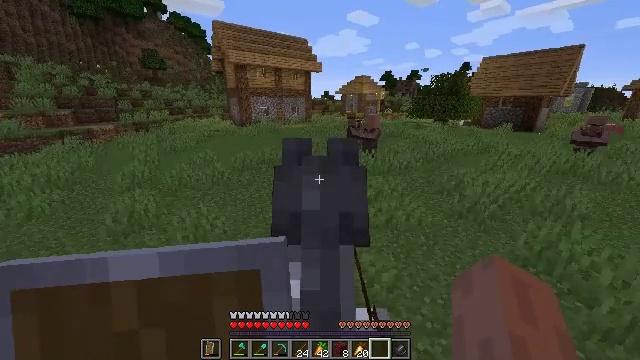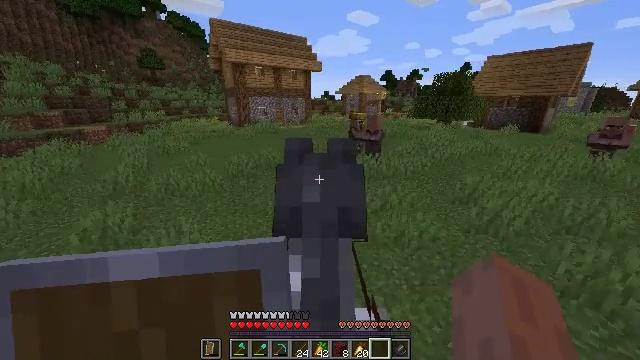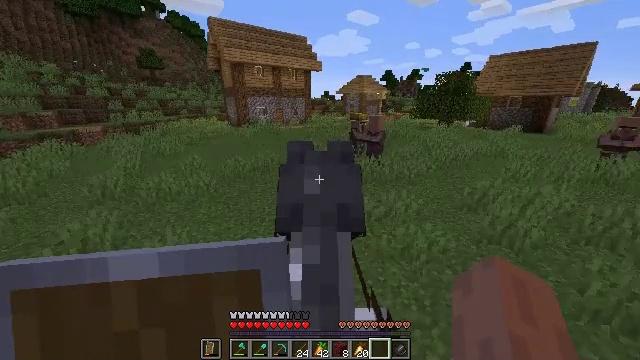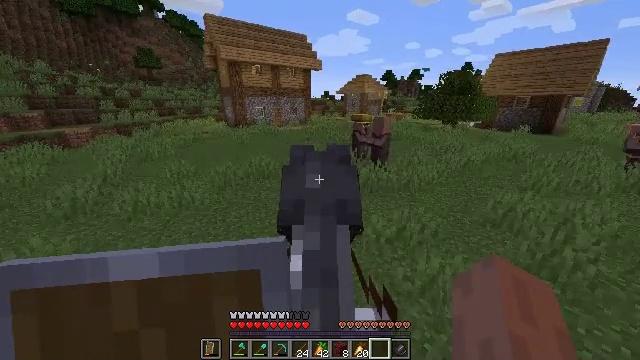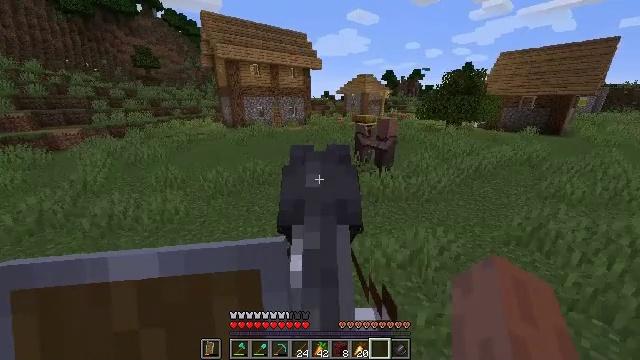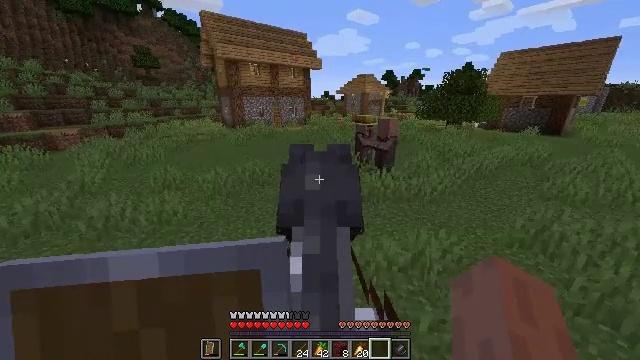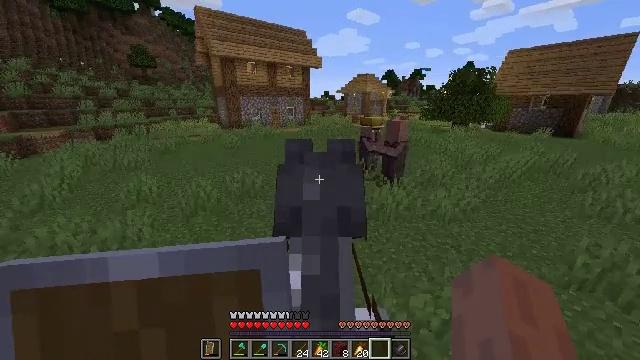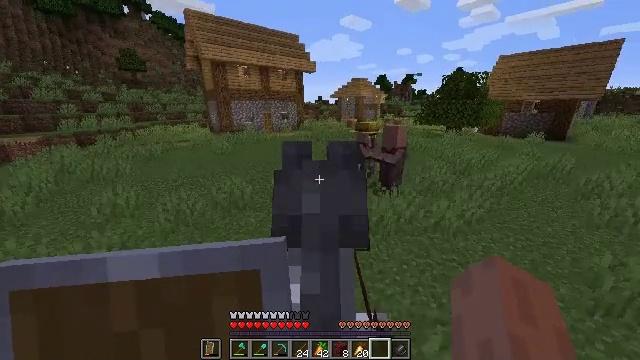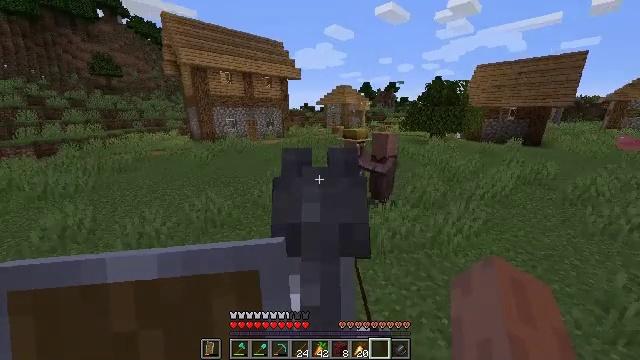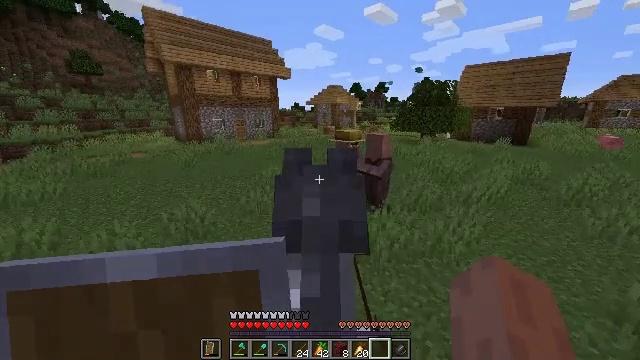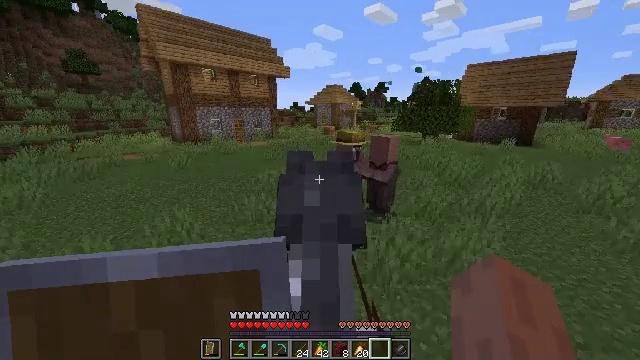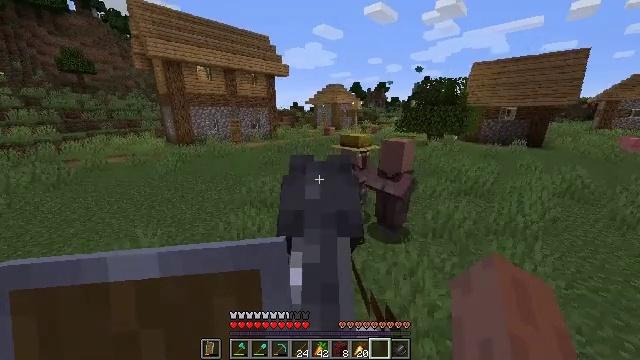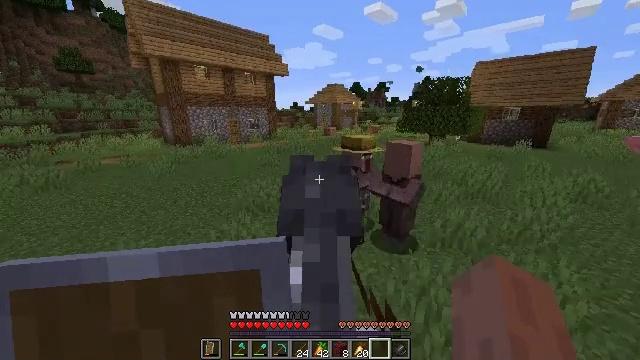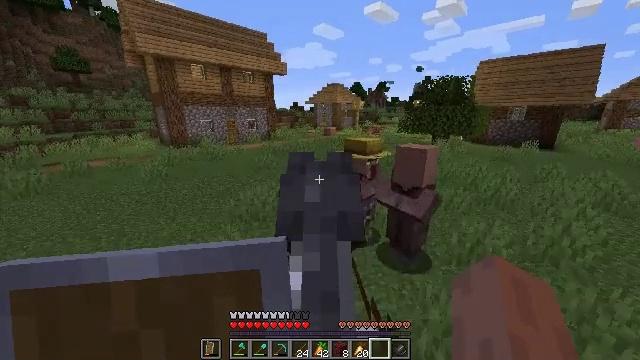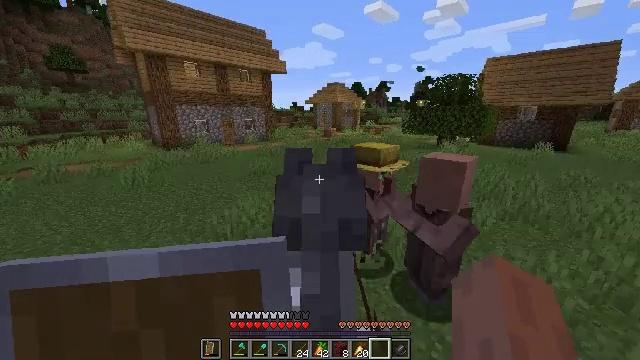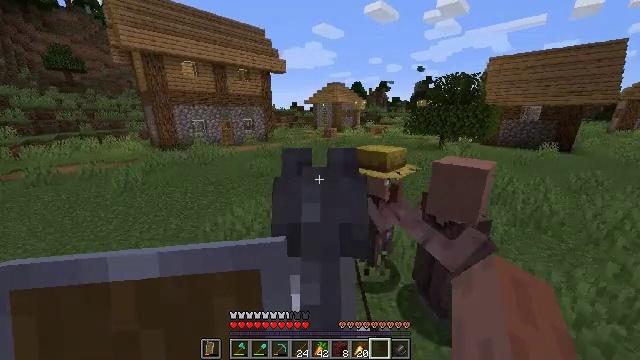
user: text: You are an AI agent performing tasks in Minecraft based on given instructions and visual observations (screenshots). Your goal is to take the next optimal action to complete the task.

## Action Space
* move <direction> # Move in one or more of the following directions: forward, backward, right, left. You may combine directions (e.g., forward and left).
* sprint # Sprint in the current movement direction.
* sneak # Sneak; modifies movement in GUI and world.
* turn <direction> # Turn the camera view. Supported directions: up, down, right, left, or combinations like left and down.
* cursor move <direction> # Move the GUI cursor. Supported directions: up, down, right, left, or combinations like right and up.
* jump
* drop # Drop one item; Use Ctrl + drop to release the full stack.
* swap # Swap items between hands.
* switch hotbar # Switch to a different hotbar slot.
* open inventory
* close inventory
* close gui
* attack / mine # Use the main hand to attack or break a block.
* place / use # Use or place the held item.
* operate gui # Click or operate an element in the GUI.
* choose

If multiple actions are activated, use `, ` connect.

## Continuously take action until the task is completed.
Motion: motion action
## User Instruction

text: Gather dark oak leaves from the canopy.
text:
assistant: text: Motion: move forward, sprint
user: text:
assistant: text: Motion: move forward, sprint
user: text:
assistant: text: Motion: move forward, sprint
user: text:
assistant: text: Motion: move forward, sprint
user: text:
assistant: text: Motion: move forward, sprint
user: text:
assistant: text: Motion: move forward, sprint
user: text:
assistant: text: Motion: move forward, sprint, turn right and up
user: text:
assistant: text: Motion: move forward, sprint, turn right and up
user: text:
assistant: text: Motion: move forward, sprint
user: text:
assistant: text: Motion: move forward, sprint
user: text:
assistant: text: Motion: move forward, sprint
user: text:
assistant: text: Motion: move forward, sprint
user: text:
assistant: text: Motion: move forward, sprint
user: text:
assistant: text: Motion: move forward, sprint
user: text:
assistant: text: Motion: move forward, sprint
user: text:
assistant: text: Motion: move forward, sprint
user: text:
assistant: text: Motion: move forward, sprint, turn right
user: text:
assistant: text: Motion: move forward, sprint
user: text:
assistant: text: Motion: move forward
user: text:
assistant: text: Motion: move forward
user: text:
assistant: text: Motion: move forward
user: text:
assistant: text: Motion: move forward
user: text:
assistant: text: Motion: move forward
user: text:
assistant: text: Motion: move forward, switch to hotbar 1
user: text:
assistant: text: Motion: move forward, switch to hotbar 1
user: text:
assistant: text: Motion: move forward
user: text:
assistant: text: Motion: move forward
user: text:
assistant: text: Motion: move forward
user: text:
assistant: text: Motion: move forward
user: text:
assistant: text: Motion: move forward, sprint